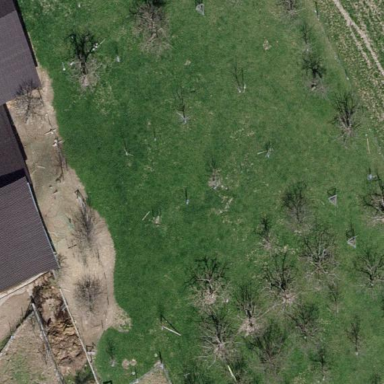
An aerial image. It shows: Orchard.